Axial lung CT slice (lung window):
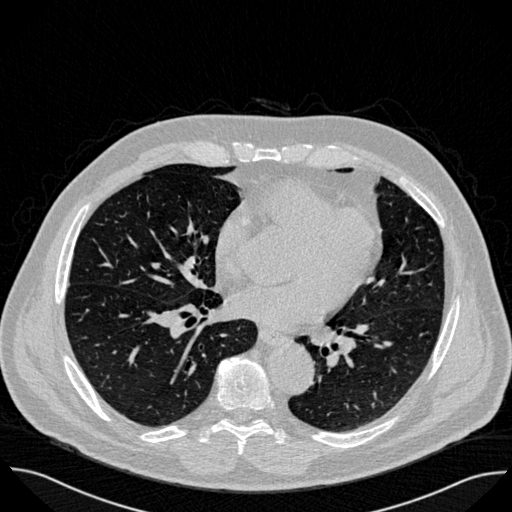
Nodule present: no